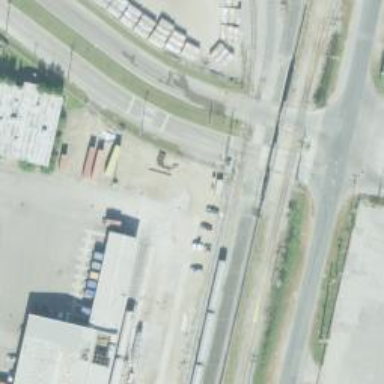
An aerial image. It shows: Railway level crossing.